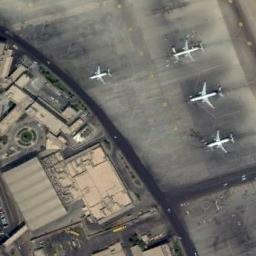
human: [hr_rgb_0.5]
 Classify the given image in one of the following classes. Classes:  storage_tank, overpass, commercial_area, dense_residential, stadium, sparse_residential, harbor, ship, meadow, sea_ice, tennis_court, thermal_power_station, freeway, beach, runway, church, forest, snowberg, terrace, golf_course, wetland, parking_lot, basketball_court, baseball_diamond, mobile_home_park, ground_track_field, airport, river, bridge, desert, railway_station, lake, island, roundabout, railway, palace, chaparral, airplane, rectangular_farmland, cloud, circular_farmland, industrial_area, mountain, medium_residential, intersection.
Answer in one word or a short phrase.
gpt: airplane